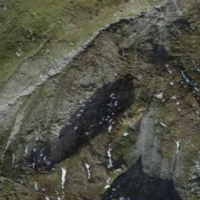
EUNIS habitat code: 26
Species observed at this site:
Accipiter nisus
Prunella collaris
Oenanthe oenanthe
Linaria cannabina
Anthus spinoletta
Phoenicurus ochruros
Montifringilla nivalis
Pyrrhocorax graculus
Falco tinnunculus
Motacilla alba
Delichon urbicum